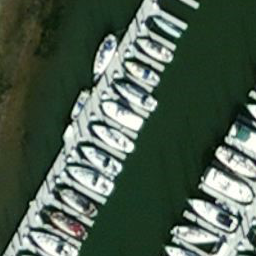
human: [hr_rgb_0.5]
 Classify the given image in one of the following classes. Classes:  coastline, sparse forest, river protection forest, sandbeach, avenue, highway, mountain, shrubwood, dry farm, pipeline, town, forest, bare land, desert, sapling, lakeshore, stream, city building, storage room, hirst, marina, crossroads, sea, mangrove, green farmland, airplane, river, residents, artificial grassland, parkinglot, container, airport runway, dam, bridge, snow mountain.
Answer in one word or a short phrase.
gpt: marina